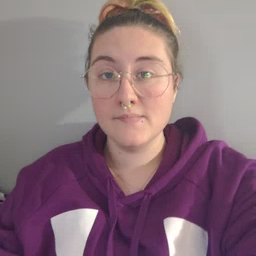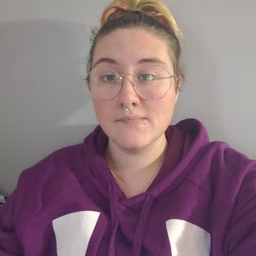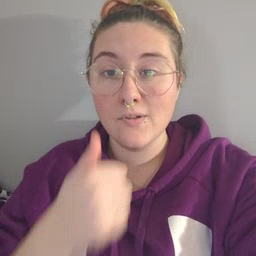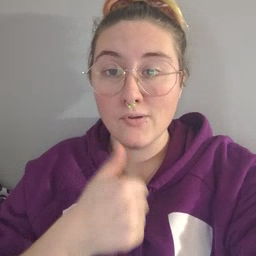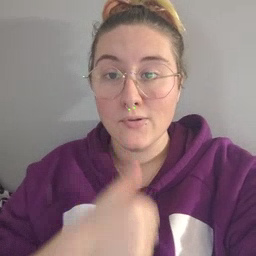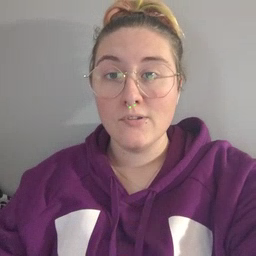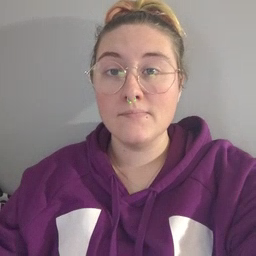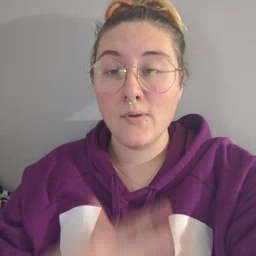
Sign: girl